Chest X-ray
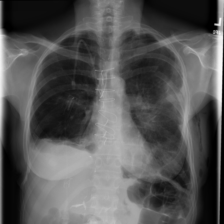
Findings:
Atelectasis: negative
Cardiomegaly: negative
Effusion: negative
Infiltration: negative
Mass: negative
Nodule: negative
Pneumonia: negative
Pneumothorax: positive
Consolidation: negative
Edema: negative
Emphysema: positive
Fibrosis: negative
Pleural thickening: negative
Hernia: negative